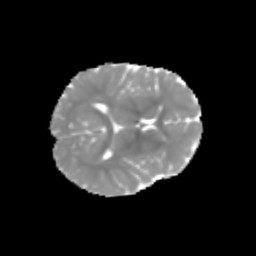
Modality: MD
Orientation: axial
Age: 7
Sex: female
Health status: healthy